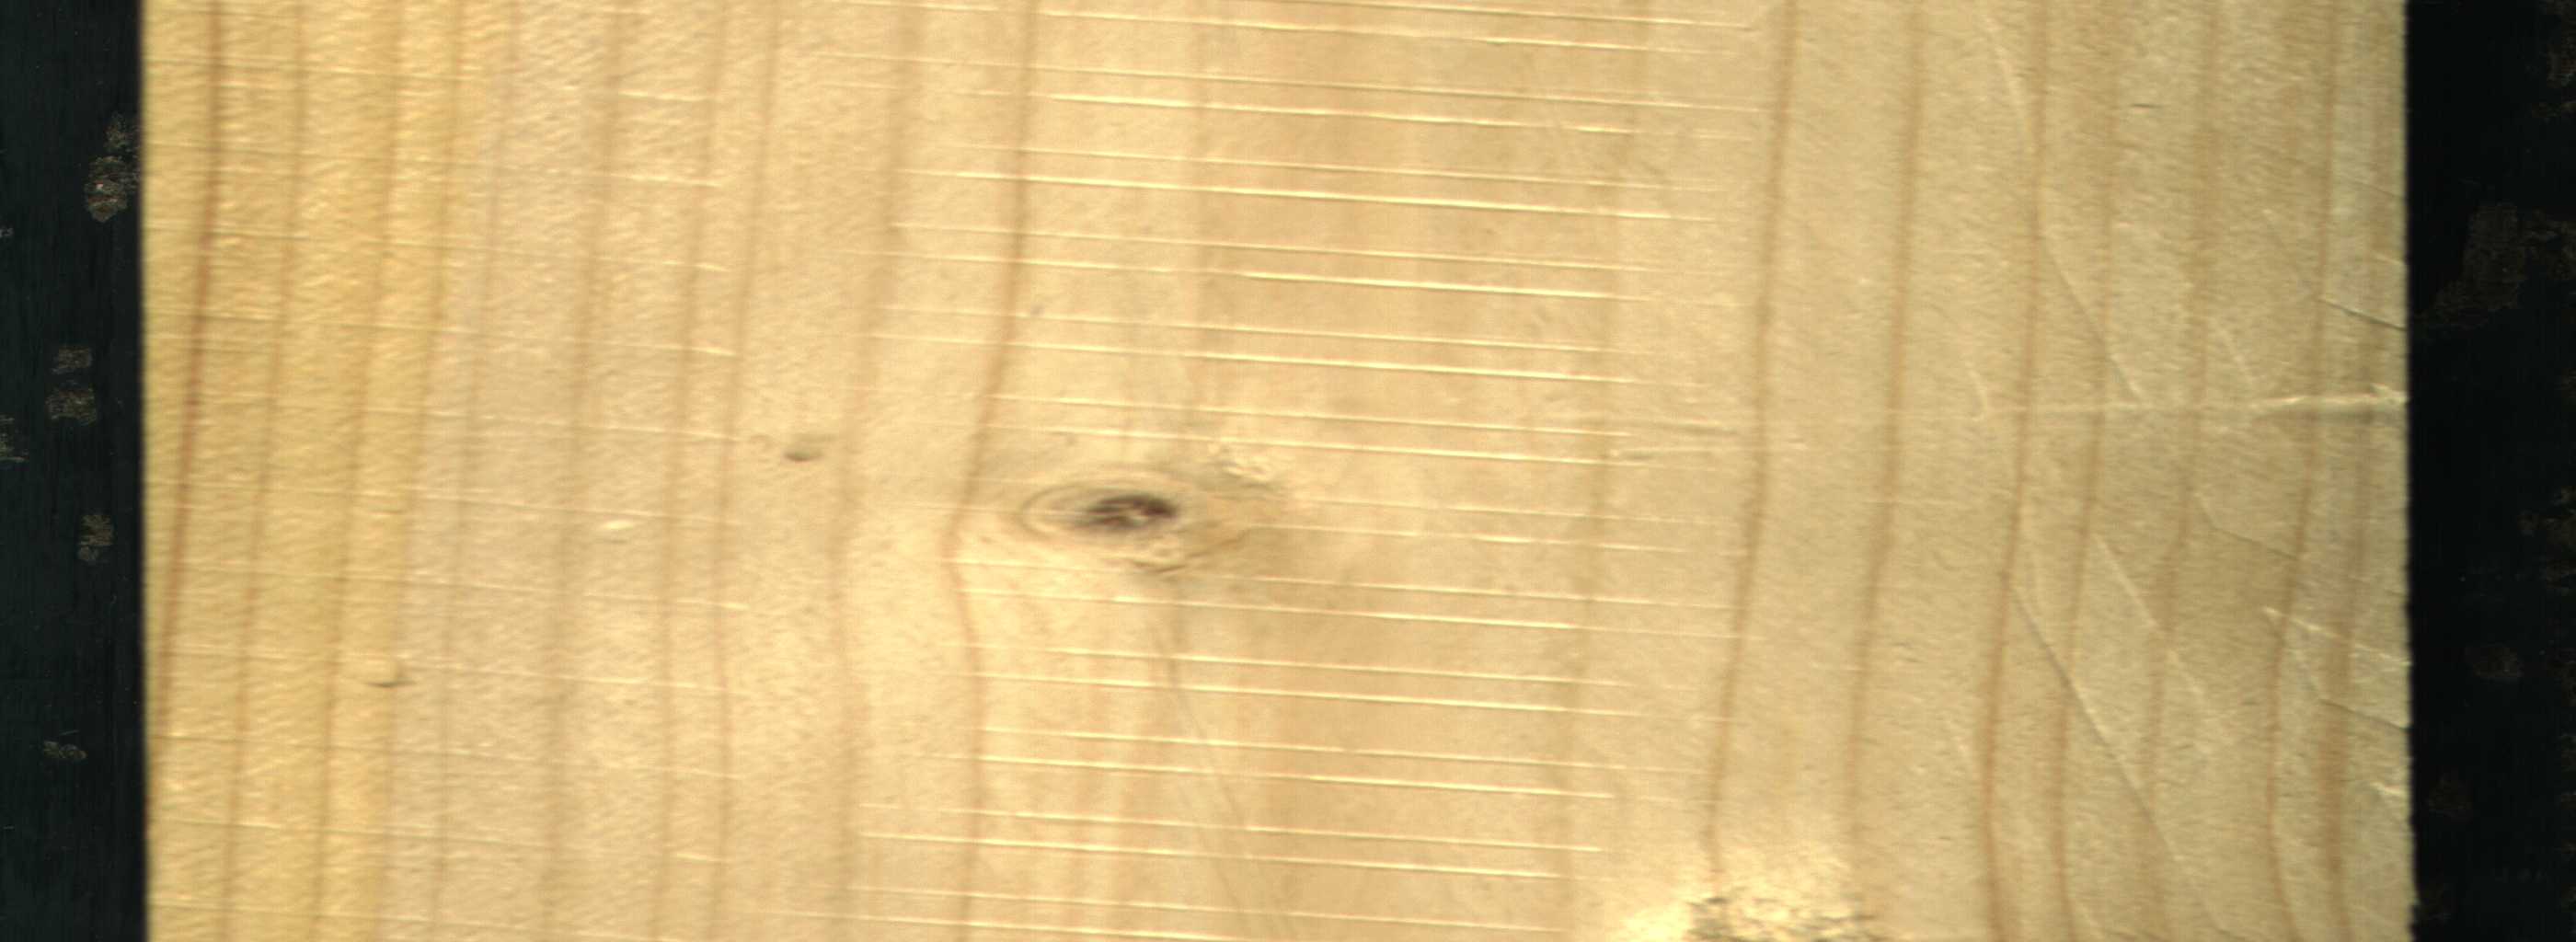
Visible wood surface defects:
Live_Knot